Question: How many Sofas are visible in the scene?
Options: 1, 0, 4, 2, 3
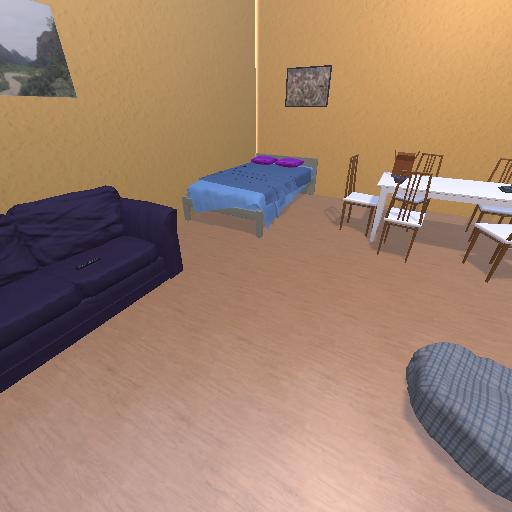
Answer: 1